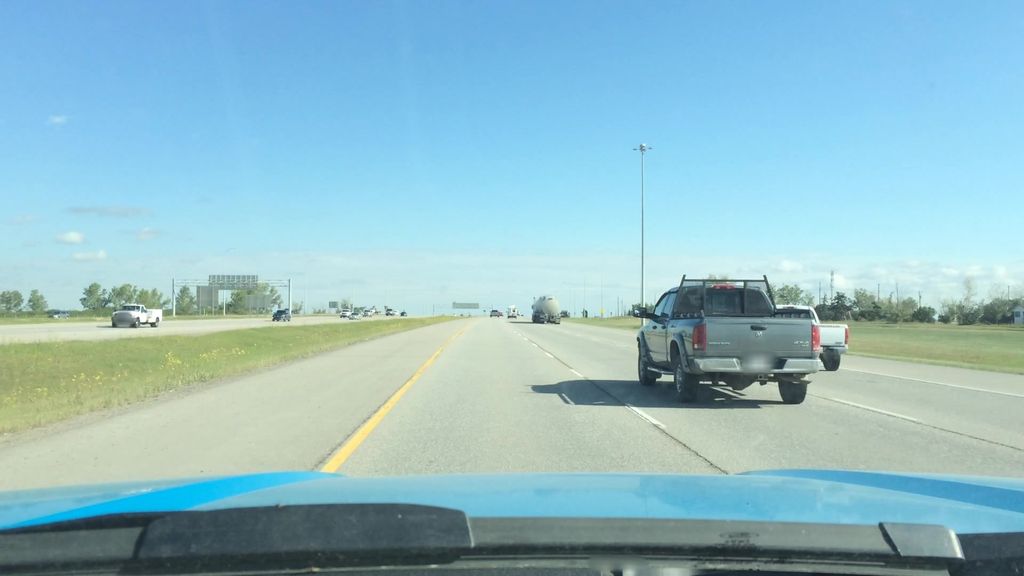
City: calgary